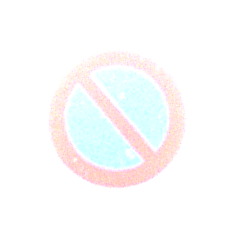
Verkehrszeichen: EingeschraenktesHalteverbot
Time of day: SunriseSunset
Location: Outdoor (RoadRail)
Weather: PartlyCloudy
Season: NotSpecified
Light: Natural